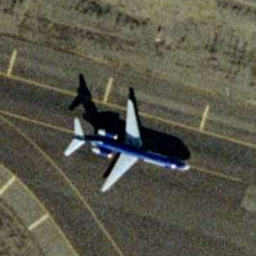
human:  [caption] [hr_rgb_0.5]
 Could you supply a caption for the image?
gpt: An airplane is taxiing on the runway .

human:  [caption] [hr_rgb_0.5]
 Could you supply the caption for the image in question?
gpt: It is an airplane taxiing on the runway .

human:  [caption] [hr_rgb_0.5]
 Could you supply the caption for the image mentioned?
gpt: There is an airplane on the runway .

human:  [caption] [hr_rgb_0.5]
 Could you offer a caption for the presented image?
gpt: There is an airplane taxiing on the runway .

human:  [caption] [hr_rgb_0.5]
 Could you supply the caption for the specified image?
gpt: A blue airplane is taxiing on the runway .